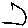
Label: hexagon